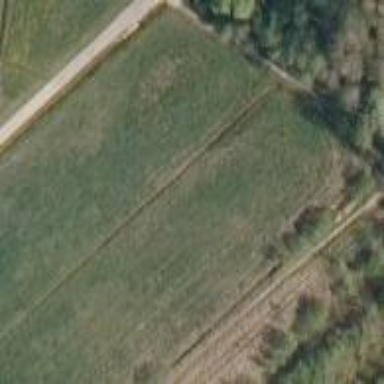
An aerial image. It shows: Pasture for horses.